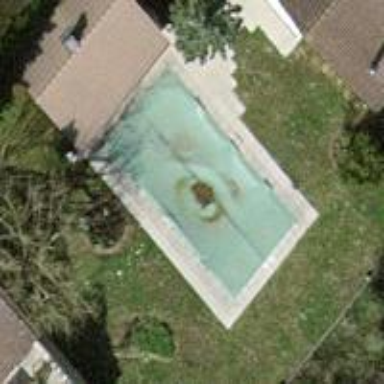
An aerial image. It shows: Swimming pool located in leisure land.